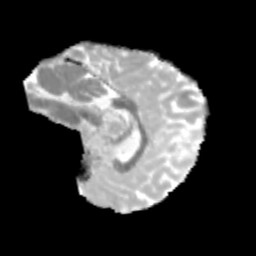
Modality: MD
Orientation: sagittal
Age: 9
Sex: male
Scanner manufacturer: siemens
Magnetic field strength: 3 T
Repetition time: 3.8 s
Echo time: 0.07 s